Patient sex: M
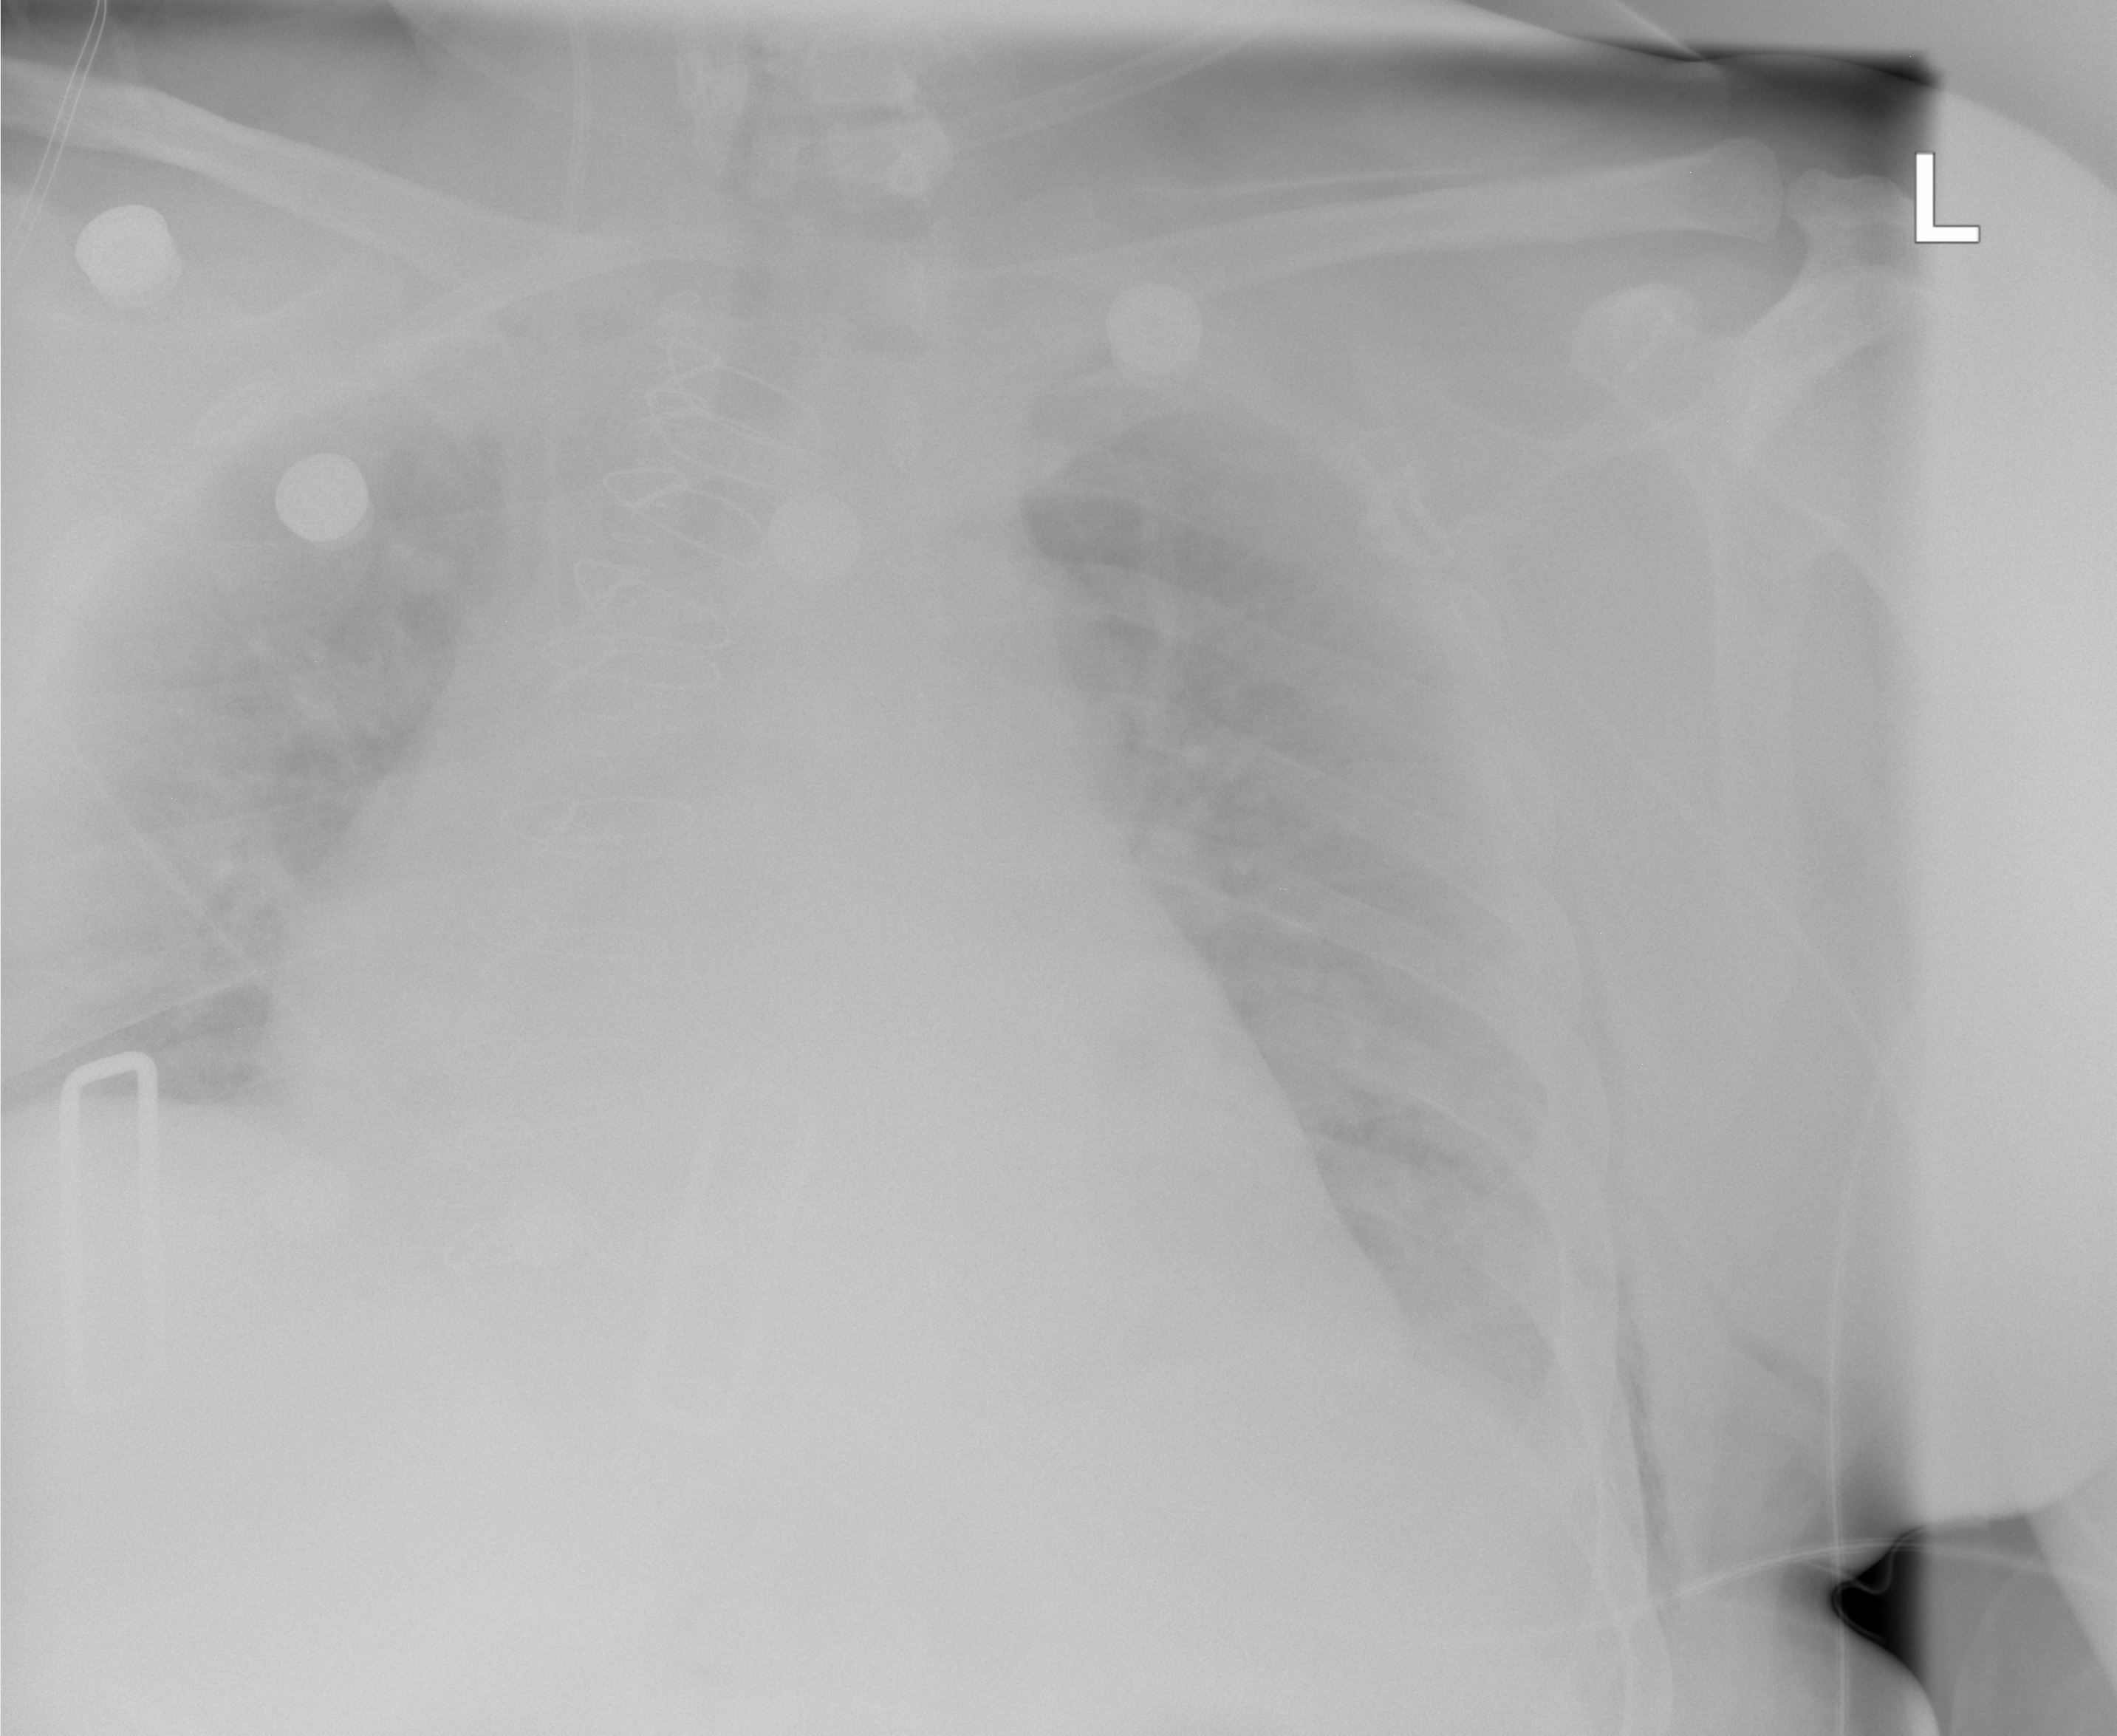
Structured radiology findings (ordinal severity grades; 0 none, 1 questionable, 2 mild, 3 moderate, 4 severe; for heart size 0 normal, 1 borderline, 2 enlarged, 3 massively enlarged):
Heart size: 2
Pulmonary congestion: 2
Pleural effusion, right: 0
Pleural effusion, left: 2
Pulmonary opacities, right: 0
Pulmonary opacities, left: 0
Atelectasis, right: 0
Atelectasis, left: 0